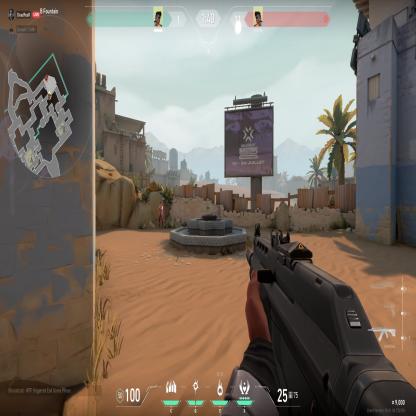
Label: enemy